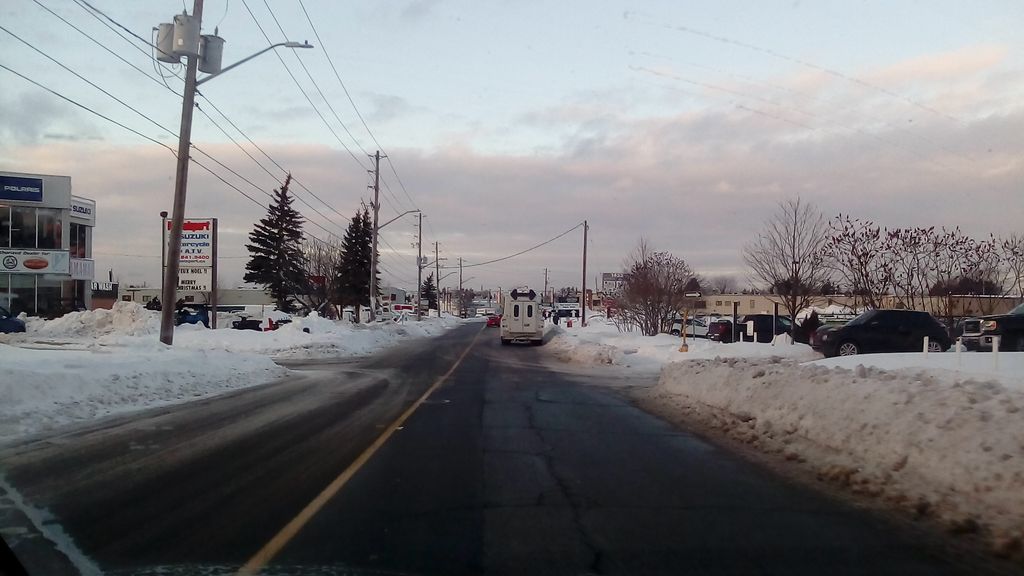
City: ottawa-gatineau